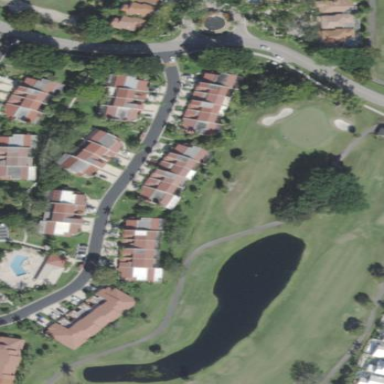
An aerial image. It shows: Outer area of golf course.